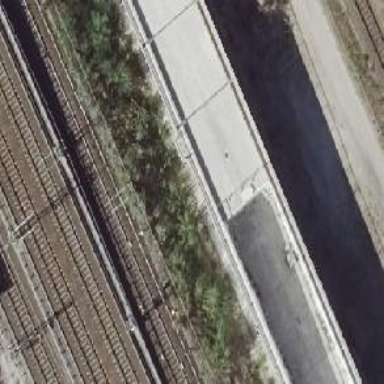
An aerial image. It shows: Rail line that is electrified.